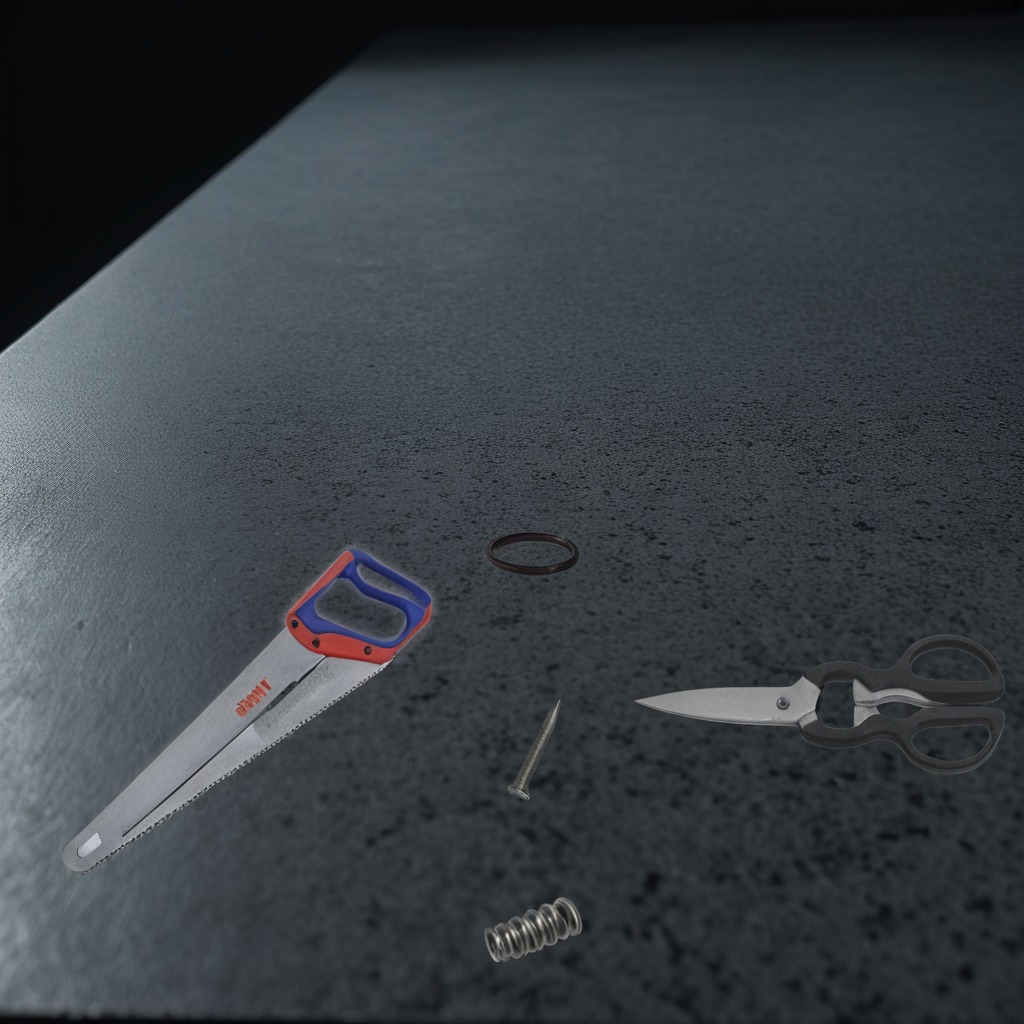
A rubber o-ring, an iron nail, a coiled metal spring, a handheld metal saw, and a pair of scissors are lying on a clean granite table inside a workshop at night dim ambient light soft shadows worn but